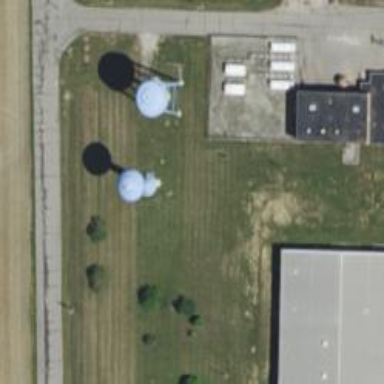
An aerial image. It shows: Water tower that is man-made.